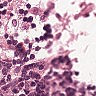
Metastatic tissue present: no